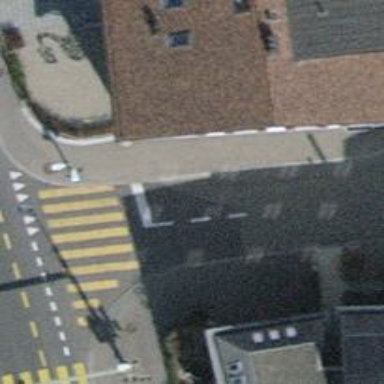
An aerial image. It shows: Road with traffic signals.